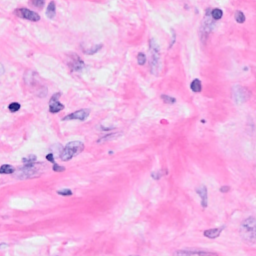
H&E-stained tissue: Breast